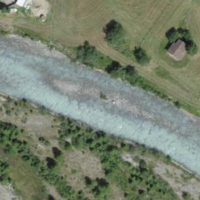
EUNIS habitat code: 26
Species observed at this site:
Oxytropis campestris